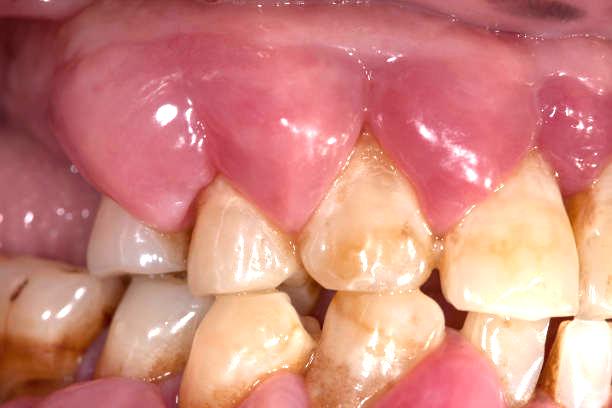
Condition: Calculus